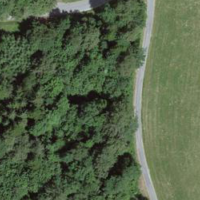
EUNIS habitat code: 43
Species observed at this site:
Lamium galeobdolon